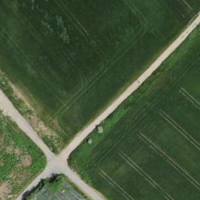
EUNIS habitat code: 52
Species observed at this site:
Datura stramonium